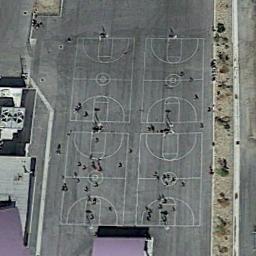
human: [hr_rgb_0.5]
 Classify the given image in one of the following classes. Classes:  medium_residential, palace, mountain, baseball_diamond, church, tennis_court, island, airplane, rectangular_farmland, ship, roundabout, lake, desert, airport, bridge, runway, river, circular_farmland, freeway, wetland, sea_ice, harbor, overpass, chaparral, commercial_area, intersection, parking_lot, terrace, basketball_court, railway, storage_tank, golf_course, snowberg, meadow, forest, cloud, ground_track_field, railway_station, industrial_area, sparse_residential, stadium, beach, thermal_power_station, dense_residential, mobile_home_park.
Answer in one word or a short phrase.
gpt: basketball_court